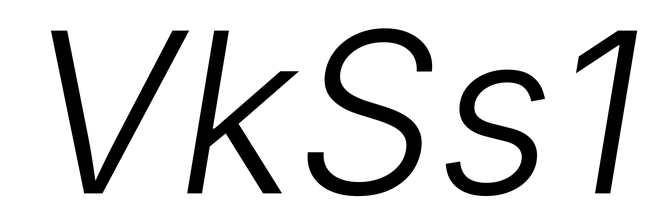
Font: Inter-Italic_Light_Italic